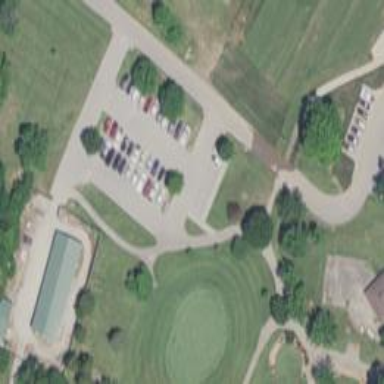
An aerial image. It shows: Path designated for golf carts.